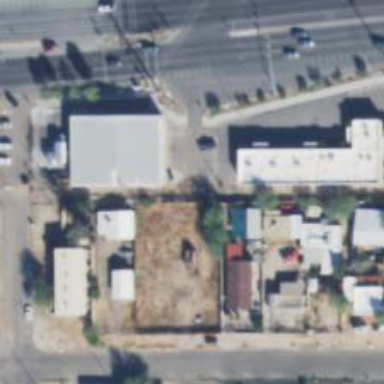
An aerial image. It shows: Alleyway designated as service road.